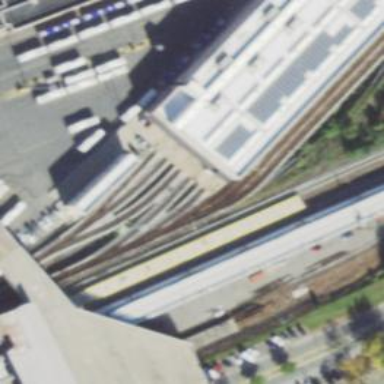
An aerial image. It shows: Electrified rail passing through service yard.